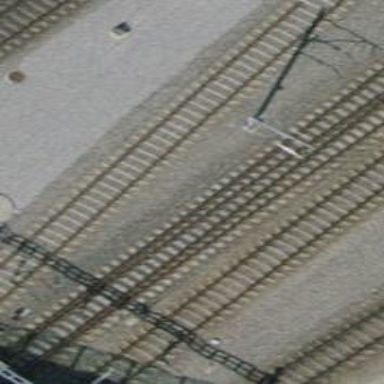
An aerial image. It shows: Single railway track with electrified contact line.